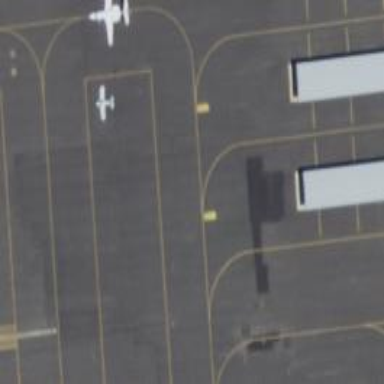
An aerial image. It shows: Image of taxiway at airport.